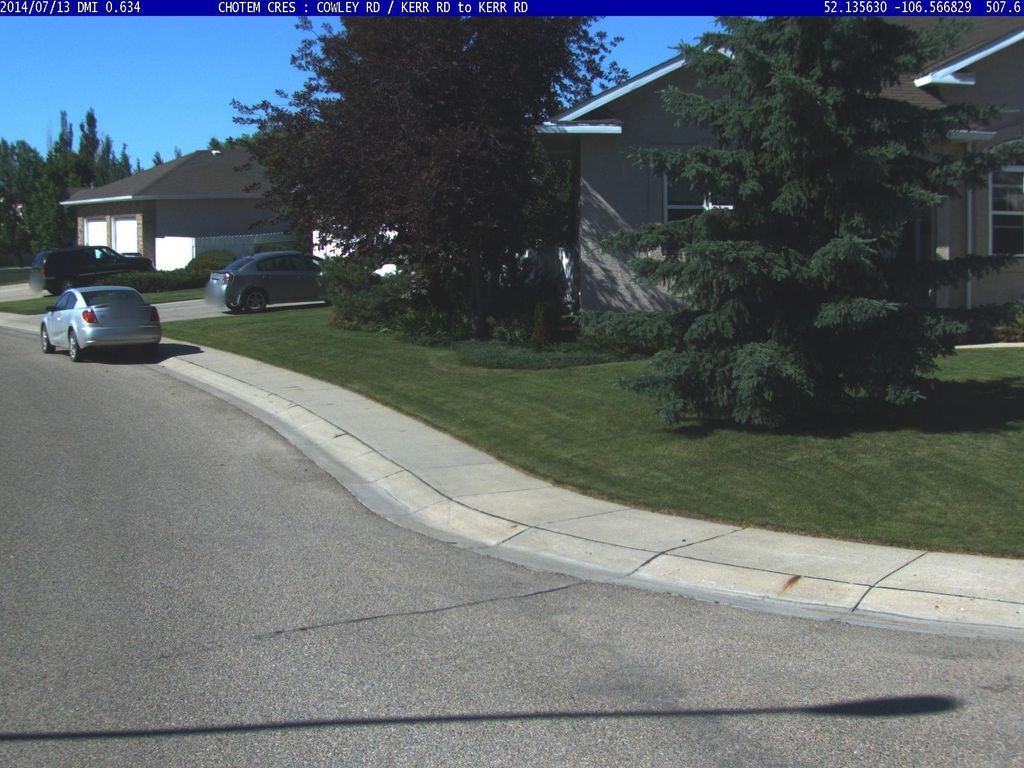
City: saskatoon